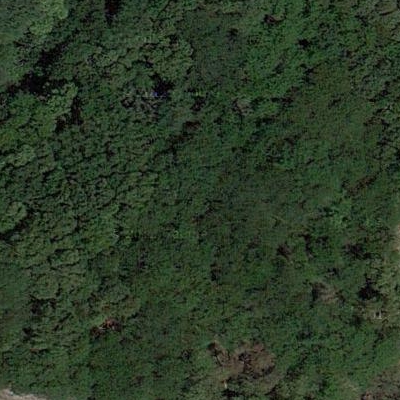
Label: Forest